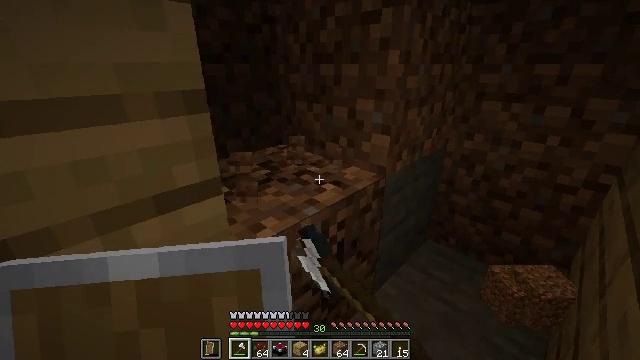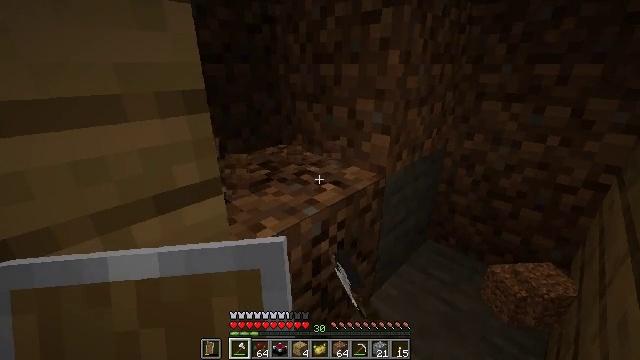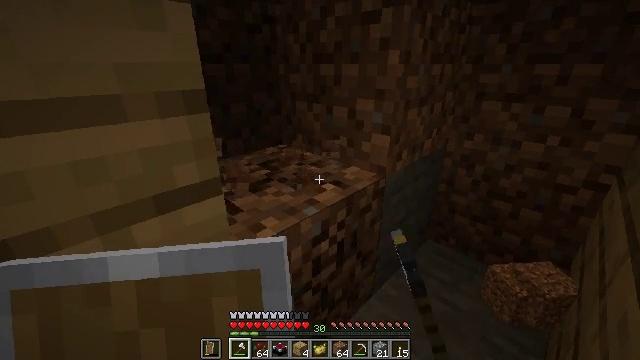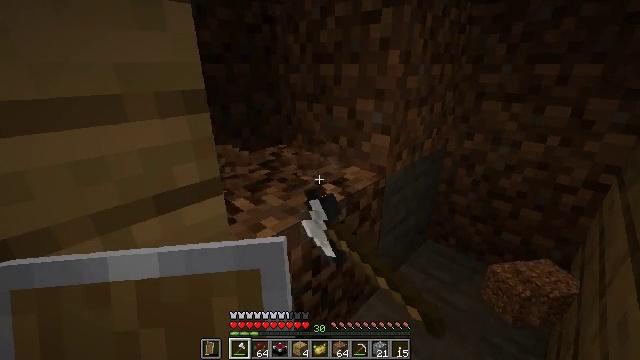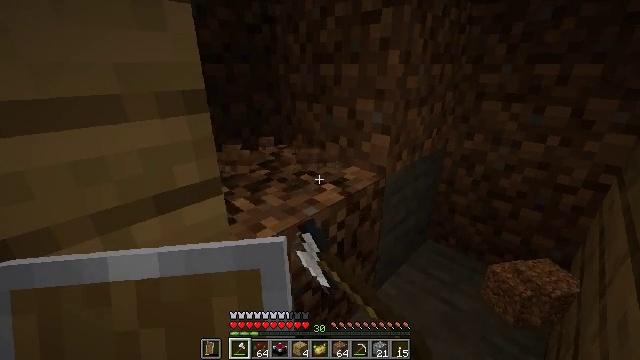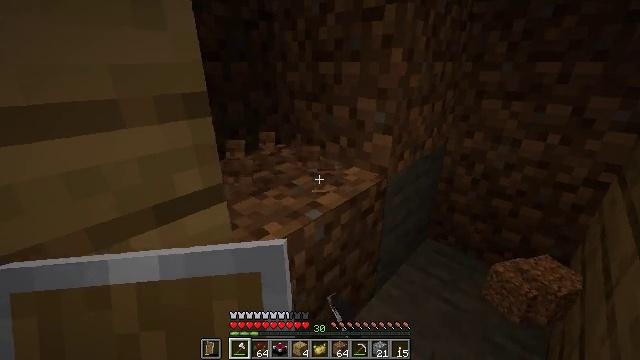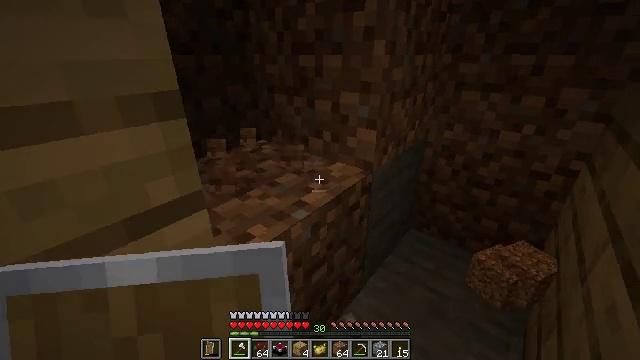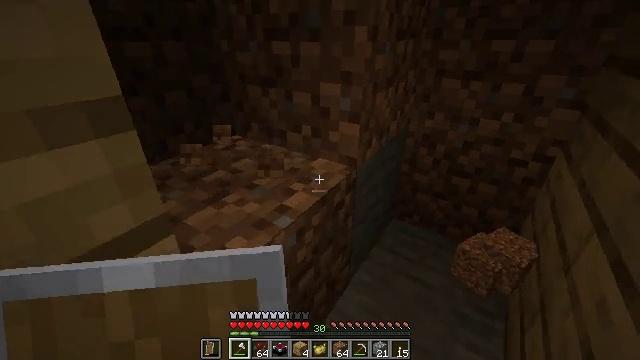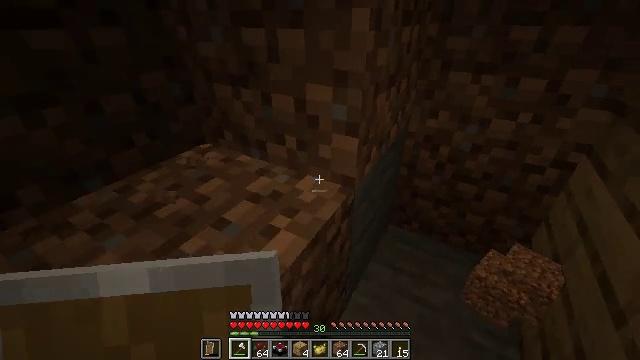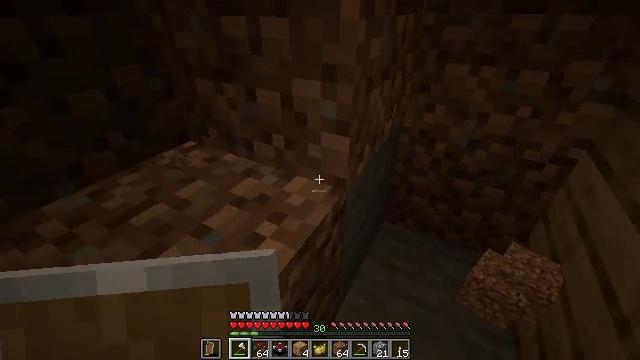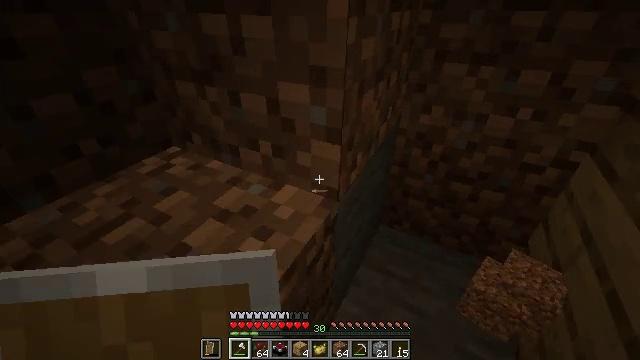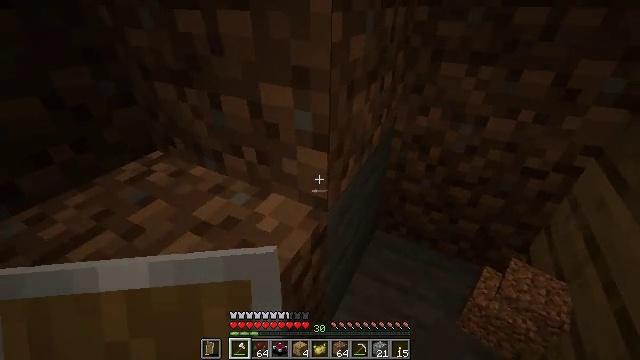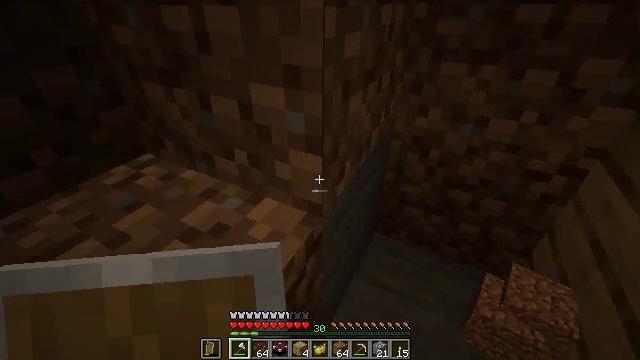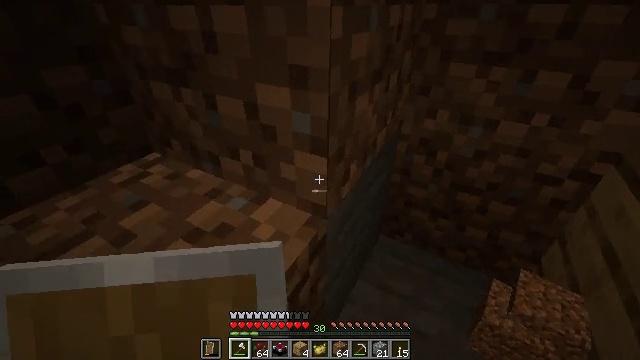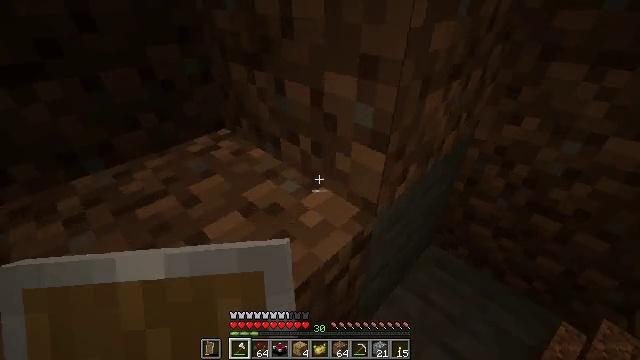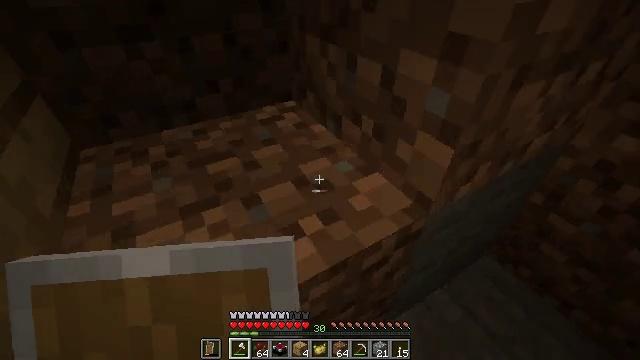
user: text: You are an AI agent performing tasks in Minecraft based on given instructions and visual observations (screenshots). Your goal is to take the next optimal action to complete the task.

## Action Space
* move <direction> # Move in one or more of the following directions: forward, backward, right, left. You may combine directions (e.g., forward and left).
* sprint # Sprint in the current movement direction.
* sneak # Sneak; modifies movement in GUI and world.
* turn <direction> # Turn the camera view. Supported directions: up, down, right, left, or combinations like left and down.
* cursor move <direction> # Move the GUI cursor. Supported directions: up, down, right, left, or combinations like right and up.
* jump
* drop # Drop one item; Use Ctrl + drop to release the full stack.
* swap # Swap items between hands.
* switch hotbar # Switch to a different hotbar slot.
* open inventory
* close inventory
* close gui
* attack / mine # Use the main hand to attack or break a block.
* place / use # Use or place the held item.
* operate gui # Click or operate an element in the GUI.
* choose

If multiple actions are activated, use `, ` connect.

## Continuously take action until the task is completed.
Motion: motion action
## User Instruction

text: Break the dirt block.
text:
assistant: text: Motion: attack / mine
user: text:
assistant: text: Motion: attack / mine
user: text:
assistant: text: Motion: attack / mine
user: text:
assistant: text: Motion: attack / mine
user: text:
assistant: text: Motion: move forward, turn right
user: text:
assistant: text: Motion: move forward, turn right and down
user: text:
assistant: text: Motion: move forward, turn right and down
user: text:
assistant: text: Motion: move forward, turn right and down
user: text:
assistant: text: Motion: move forward, turn right and down
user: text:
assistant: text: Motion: no_op
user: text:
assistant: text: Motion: no_op
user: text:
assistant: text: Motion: no_op
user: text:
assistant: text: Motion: turn left
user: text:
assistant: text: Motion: turn left and down
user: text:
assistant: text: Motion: turn left and down
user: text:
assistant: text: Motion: turn left and down, attack / mine
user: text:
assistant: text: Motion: turn left and down, attack / mine
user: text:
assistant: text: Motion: attack / mine
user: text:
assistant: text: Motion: attack / mine
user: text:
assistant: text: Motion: attack / mine
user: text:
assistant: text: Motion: attack / mine
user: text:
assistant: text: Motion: attack / mine
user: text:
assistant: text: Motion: attack / mine
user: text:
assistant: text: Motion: attack / mine
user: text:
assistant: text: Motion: attack / mine
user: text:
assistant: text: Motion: attack / mine
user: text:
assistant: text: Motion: attack / mine
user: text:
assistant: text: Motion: attack / mine
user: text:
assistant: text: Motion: attack / mine
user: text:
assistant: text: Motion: attack / mine